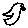
Label: bird